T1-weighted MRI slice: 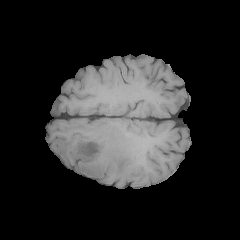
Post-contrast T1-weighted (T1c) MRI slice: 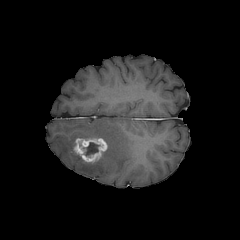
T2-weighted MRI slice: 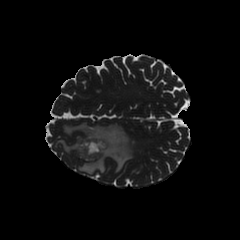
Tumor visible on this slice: yes